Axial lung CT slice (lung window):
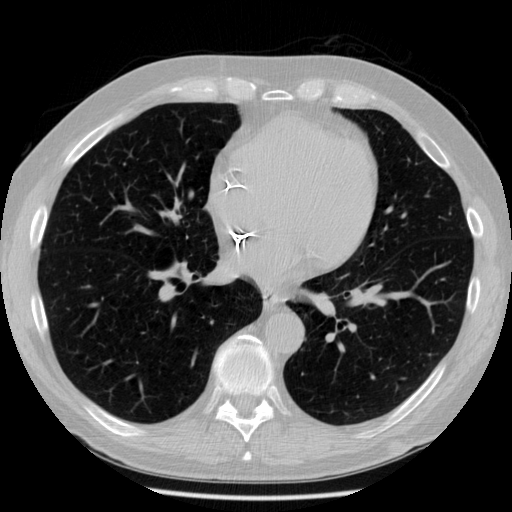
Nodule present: no